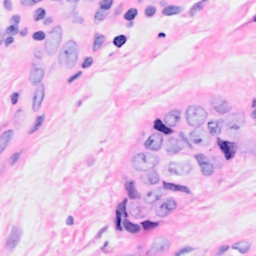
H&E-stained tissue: Breast